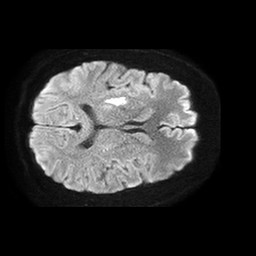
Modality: TRACE
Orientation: axial
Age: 48
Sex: female
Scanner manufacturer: philips
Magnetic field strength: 1.5 T
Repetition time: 4.6 s
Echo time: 0.08631 s